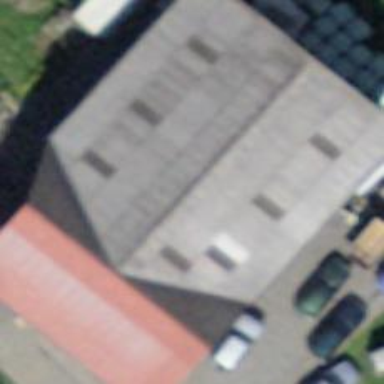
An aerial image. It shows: Rural barn.